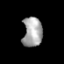
Tissue: prostate
Cell type: Myeloid cells
Senescence score: 0.7927
Nuclear area (px): 567
Mean DAPI intensity: 165.91